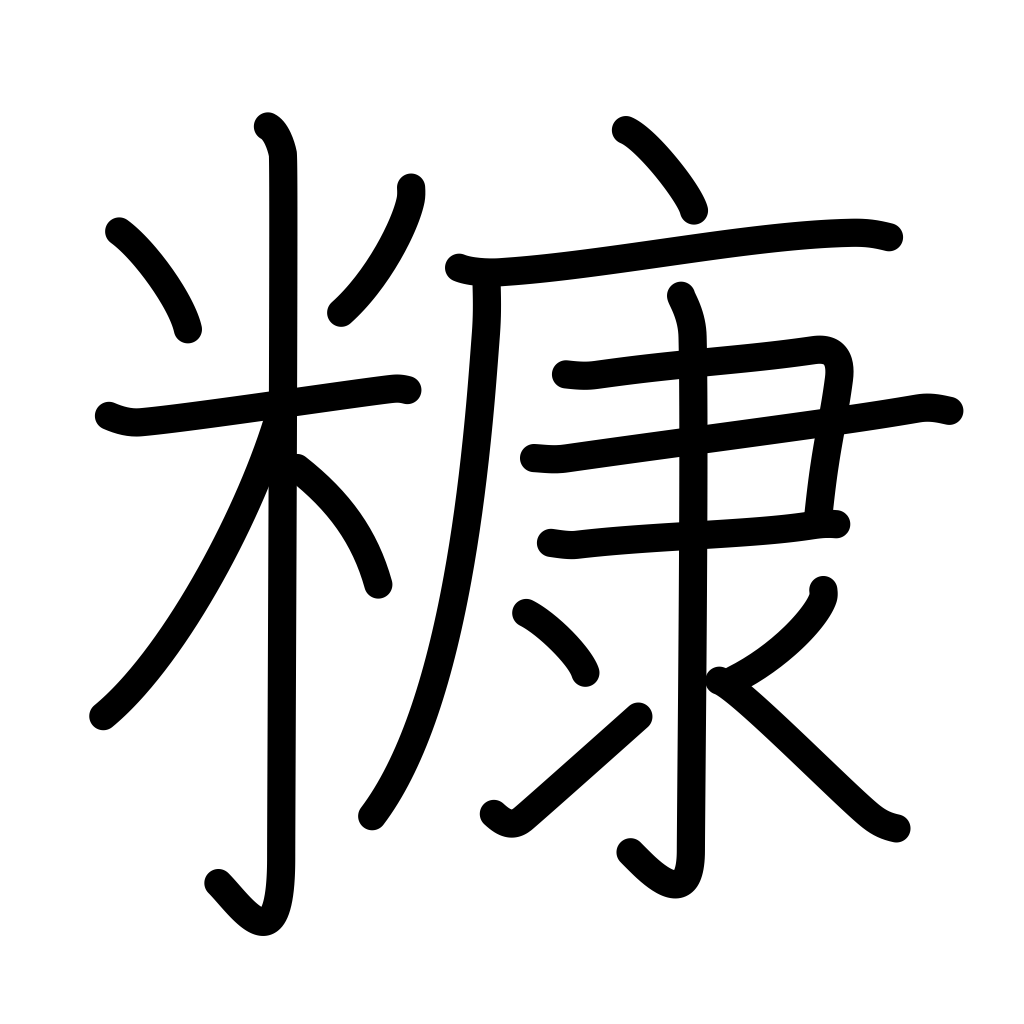
Meaning: rice bran